Field crop: maize
Growth stage: 2
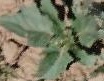
Species: datura